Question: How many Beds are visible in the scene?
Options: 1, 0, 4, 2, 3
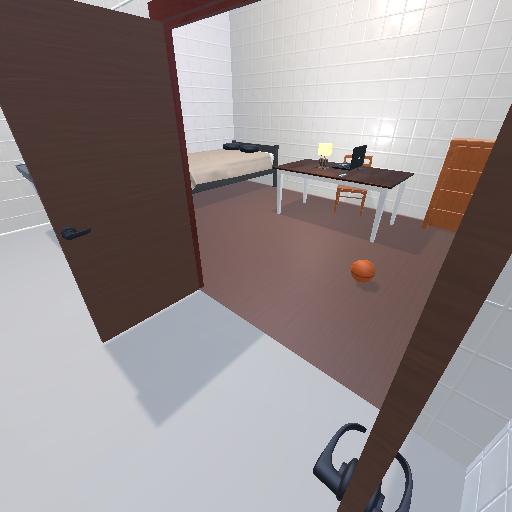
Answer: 1